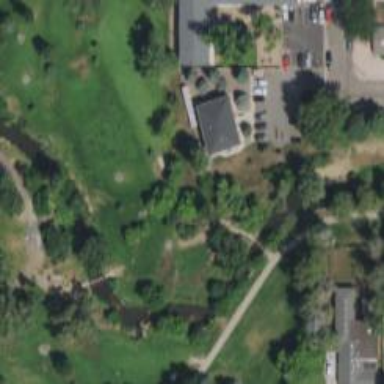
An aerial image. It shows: Disc golf hole.